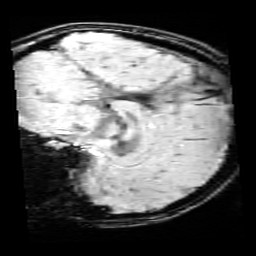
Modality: SWI
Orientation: sagittal
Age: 10
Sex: male
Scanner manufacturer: siemens
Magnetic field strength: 3 T
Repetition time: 0.027 s
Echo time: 0.02 s